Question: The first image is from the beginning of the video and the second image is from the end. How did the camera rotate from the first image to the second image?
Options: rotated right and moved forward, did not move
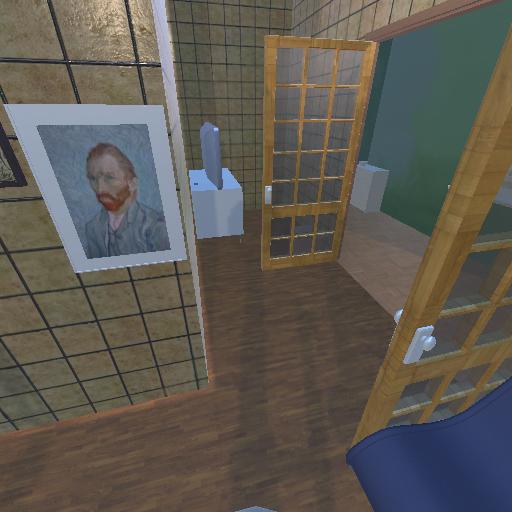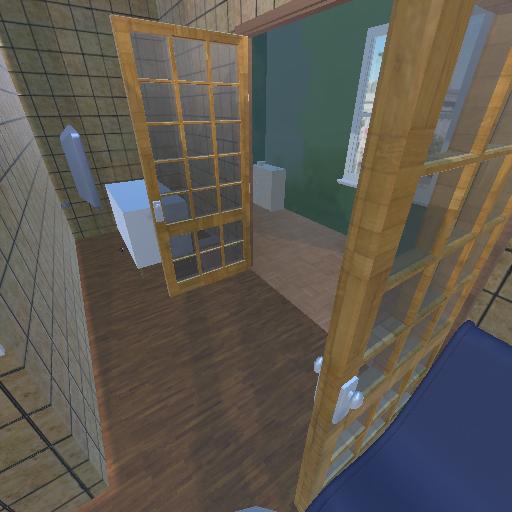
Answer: rotated right and moved forward